Question: The problem im been having is that the content in my view (the content that comes from database) aren't loading on the first page load. but it does on the second. Example
1. I go from my startpage to the view i have my content on (text and database method content)
2. First time i go there i only see my texts that are in the html.
3. I go to another page on my site
4. Then i go back to the previous view that have data content on. and now it shows that content.
Why isn't the data content showing on the first page load?, and how do I resolve this?
App/routing code:
'''
angular.module('App', ['ngRoute'])
.config(function ($routeProvider) {
$routeProvider
.when('/Employee', {
templateUrl: 'Employee/EmployeeResult',
controller: 'EmployeeController',
controllerAs: 'EmployeeCtrl',
})
'''
Controller code :
'''
angular.module('App')
.controller('EmployeeController',
function ($scope, $http, $location, getClassInfoForTeacher, $routeParams)
{
var vm = this;
vm.info;
vm.info = getClassInfoForTeacher.get();
vm.ClassClick = function () {
$location.path('/Employee/EmployeeClassSelect');
}
})
'''
Factory code:
'''
angular.module('App')
.factory('getClassInfoForTeacher', function ($http) {
var obj;
$http.get("/employee/GetClassInfoForTeacher")
.success(function (response) {
obj = JSON.parse('[' + response + ']');
});
return {
get: function () {
return obj;
}
};
});
'''
'''
<div class="emphome-wrapper" ng-controller="EmployeeController as EmployeeCtrl" >
<div class="row">
<div class="col-md-4" ng-repeat="g in EmployeeCtrl.info| unique : 'Grade'">
<h1 >Arskurs {{g.Grade}} </h1>
<div class="col-md-4 gradeSelect" ng-repeat="c in EmployeeCtrl.info | filter:{Grade: g.Grade}" ng-click="EmployeeCtrl.ClassClick(c.Id)"> {{c.Name}}</div>
</div>
</div>
</div>
'''

This is what i get back from the function now.
Controller code:
'''
angular.module('App')
.controller('EmployeeController',
['$scope','$http','$location','$routeParams','getClassInfoForTeacher',
function ($scope,$http, $location,$routeParams, getClassInfoForTeacher)
{
var vm = this;
getClassInfoForTeacher.get().then(function (response)
{
vm.info = response;
console.log(vm.info);
});
vm.ClassClick = function () {
$location.path('/Employee/EmployeeClassSelect');
}
}])
.filter('unique', function () {
return function (collection, keyname) {
var output = [],
keys = [];
angular.forEach(collection, function (item) {
var key = item[keyname];
if (keys.indexOf(key) === -1) {
keys.push(key);
output.push(item);
}
});
return output;
};
});
'''
factory code:
'''
angular.module('App')
.factory('getClassInfoForTeacher', function ($http) {
var teacherService = {}
teacherService.get = function ()
{
return $http.get("/employee/GetClassInfoForTeacher")
.success(function (response) {
response = JSON.parse('[' + response + ']');
});
};
return teacherService;
});
'''
html code :
'''
<div class="emphome-wrapper" ng-controller="EmployeeController as EmployeeCtrl" >
<div class="row">
<div class="col-md-4" ng-repeat="g in EmployeeCtrl.info| unique : 'Grade'">
<h1 >Arskurs {{g}}</h1>
<div class="col-md-4 gradeSelect" ng-repeat="c in EmployeeCtrl.info | filter:{Grade: g.Grade}" ng-click="EmployeeCtrl.ClassClick(c.Id)"> {{c.Name}}</div>
</div>
</div>
</div>
'''
and this is what it shows on the screen when i just have {{g}}in html
'''
Arskurs ["{"Id":"AA6C05F9-98DF-4A8D-B055-10DB07557F0D","Name":"1C","Grade":1,"TeacherId":"1E51E989-8ED5-4988-B929-4FBCD8A7977D"}","{"Id":"C07D54D9-01B0-4CC8-A8CC-0FDD47EAFE5C","Name":"1B","Grade":1,"TeacherId":"1E51E989-8ED5-4988-B929-4FBCD8A7977D"}","{"Id":"<PHONE>-874B-41C1-9910-AD4F185F5730","Name":"2C","Grade":2,"TeacherId":"1E51E989-8ED5-4988-B929-4FBCD8A7977D"}","{"Id":"4711EEEE-4B56-4FD8-9A15-648CE00090A3","Name":"2A","Grade":2,"TeacherId":"1E51E989-8ED5-4988-B929-4FBCD8A7977D"}"]
'''
Ive tried with {{g.Grade}} but then it shows nothing on the view. How can i just put the grade of each object in the view in this array. If the array contains more than 1 grade "1" it should only display that once. And not 2 times. how do i do this?
well i kind found a solution to this. but . it feels like this arent the correct way to do it.
i removed the parse in factory so i just returned the promise.
and then i changed controller like this.
and it worked with {{g.Grade}} in the html
'''
getClassInfoForTeacher.get().then(function (response) {
vm.info = JSON.parse('[' + response.data+ ']');
console.log(vm.info);
});
'''
is there a better way to achieve this?
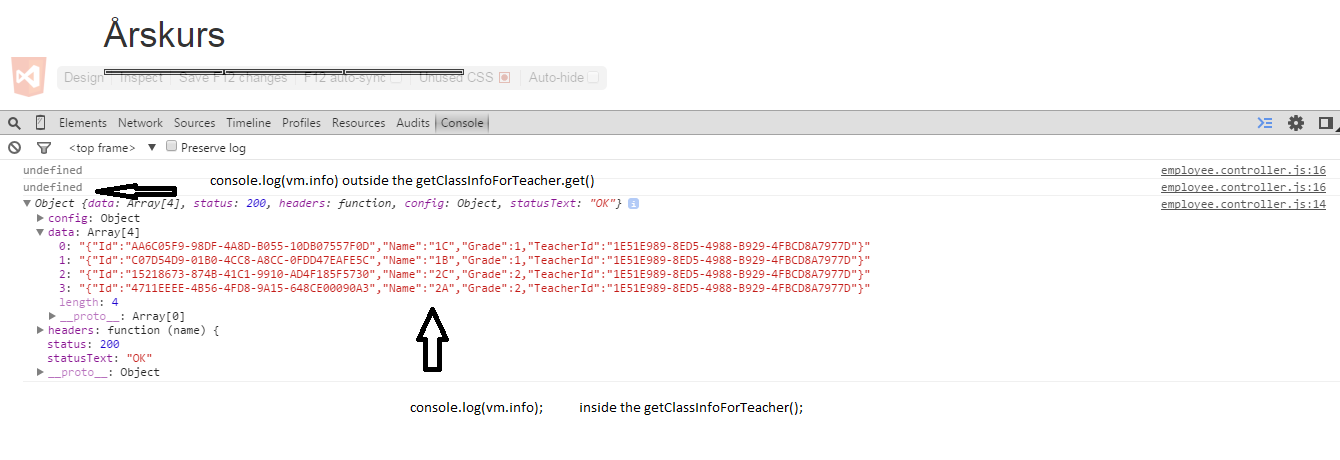
Answer: You're falling into the typical AJAX issue since it's asynchronous.
'''
angular.module('App').factory('getClassInfoForTeacher', function ($http) {
// Also it's much more readable to create factories using an object
var teacherService = {};
teacherService.get = function () {
return $http.get( /* your code */ );
// ^^ return the entire PROMISE
};
return teacherService;
});
'''
Your controller: (Note use '['$scope', function ($scope) { }]);' notation for when you minify your code.
'''
angular.module('App').controller('EmployeeController',
['$scope', '$location', '$routeParams', 'getClassInfoForTeacher',
function ($scope, $location, $routeParams, getClassInfoForTeacher /* put angular things FIRST */)
{
var vm = this;
// Then gets hit after the AJAX has completed and will populate your model
getClassInfoForTeacher.get().then(function (response) {
vm.info = response;
});
}]);
'''